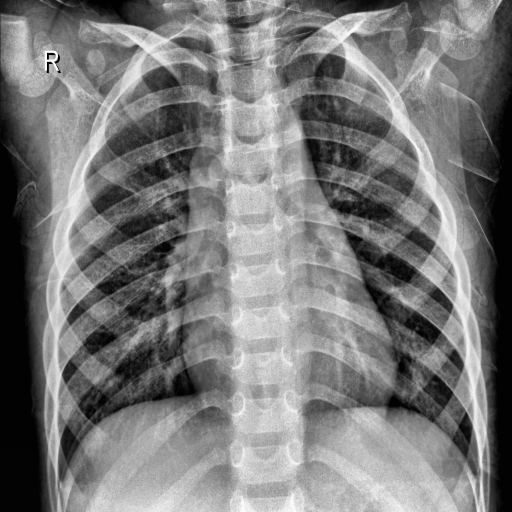
Finding: NORMAL